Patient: sex M, age 42
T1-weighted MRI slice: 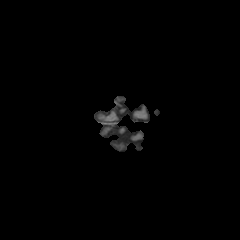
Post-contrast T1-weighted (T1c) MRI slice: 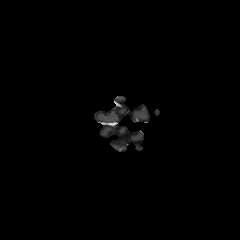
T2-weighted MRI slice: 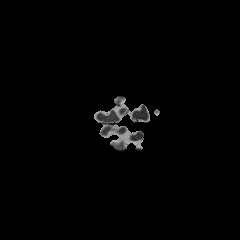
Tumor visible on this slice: no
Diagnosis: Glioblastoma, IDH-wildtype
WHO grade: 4